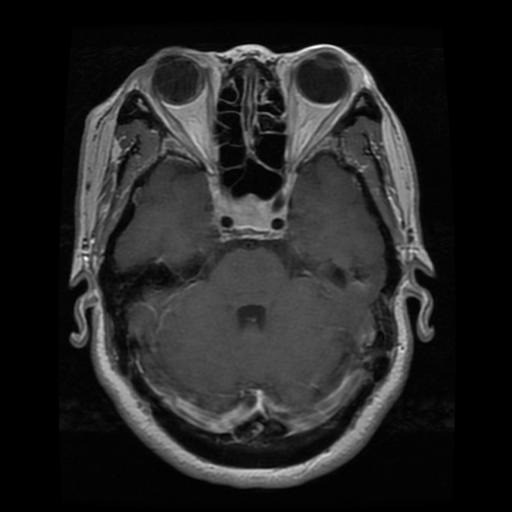
Label: pituitary